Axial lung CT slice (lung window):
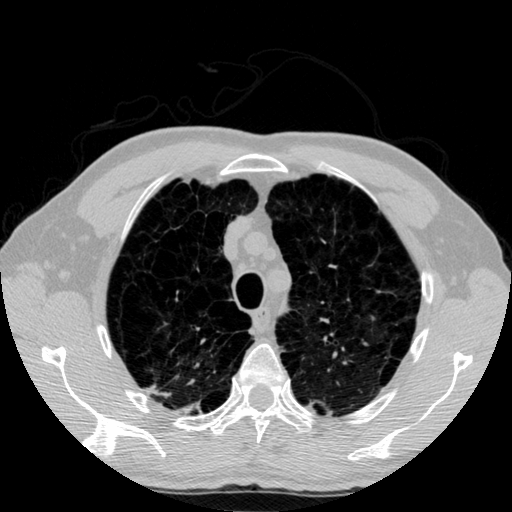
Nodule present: no